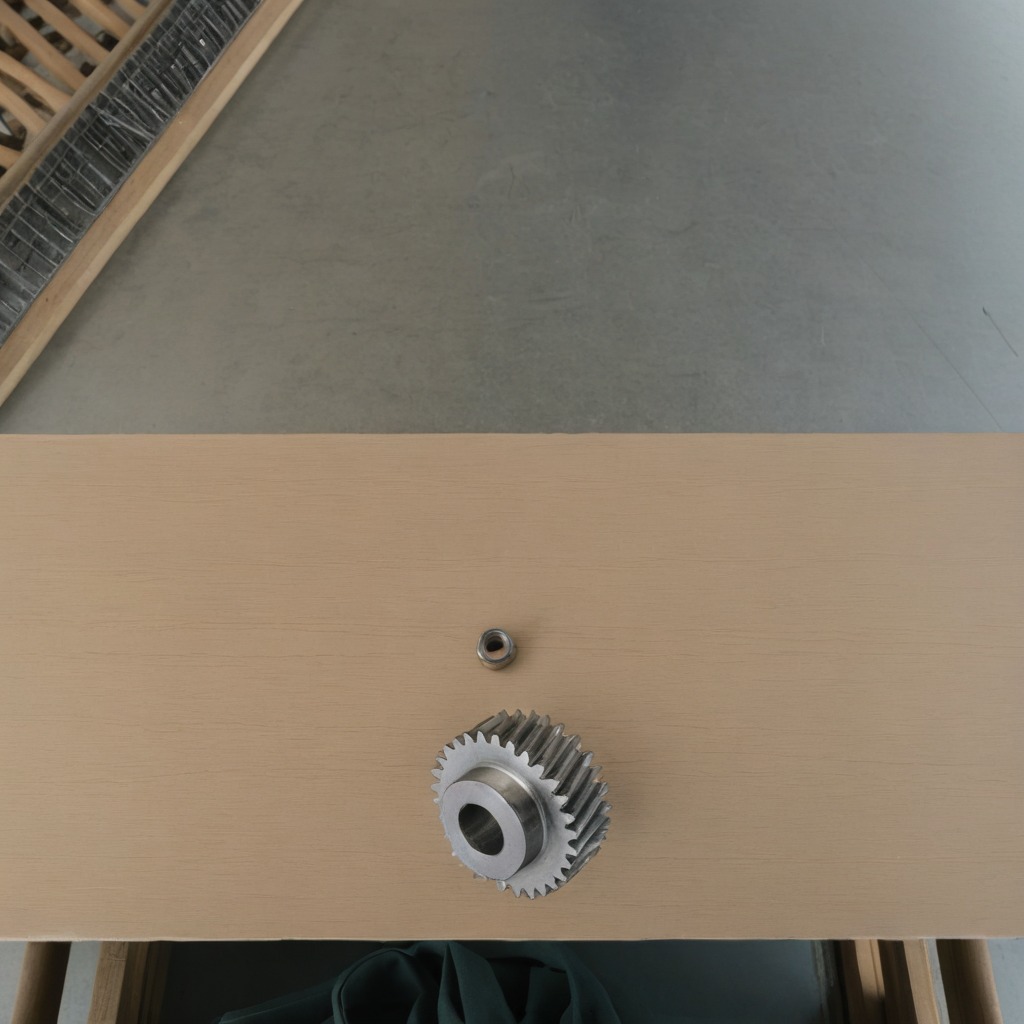
A steel gear with teeth is lying on the workbench.